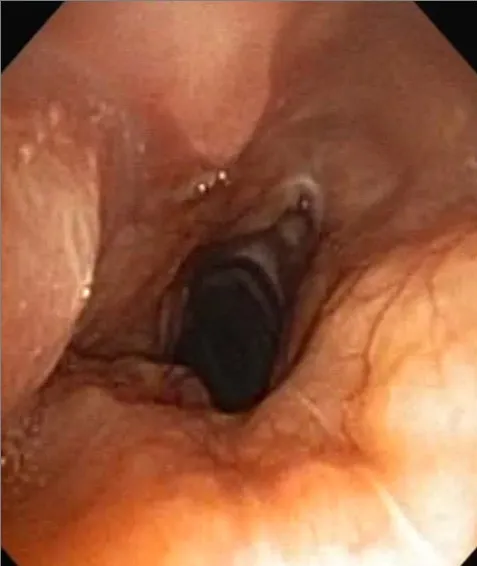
Bronchoscopy findings. Circumferential and irregular tracheal tumor with a significant reduction of her tracheal caliber.
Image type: endoscopy (airway_endoscopy)